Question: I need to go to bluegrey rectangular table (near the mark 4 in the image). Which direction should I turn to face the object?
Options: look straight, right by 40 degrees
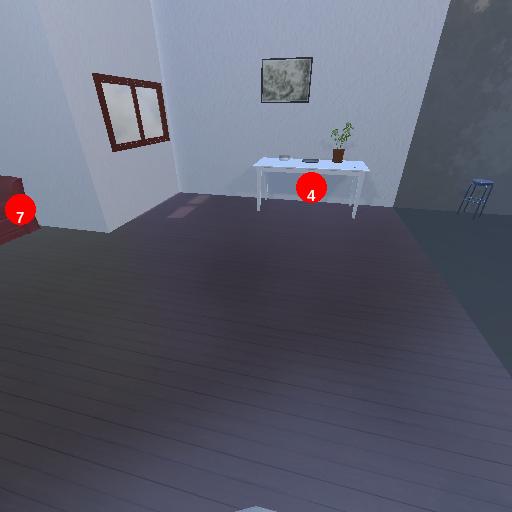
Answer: look straight